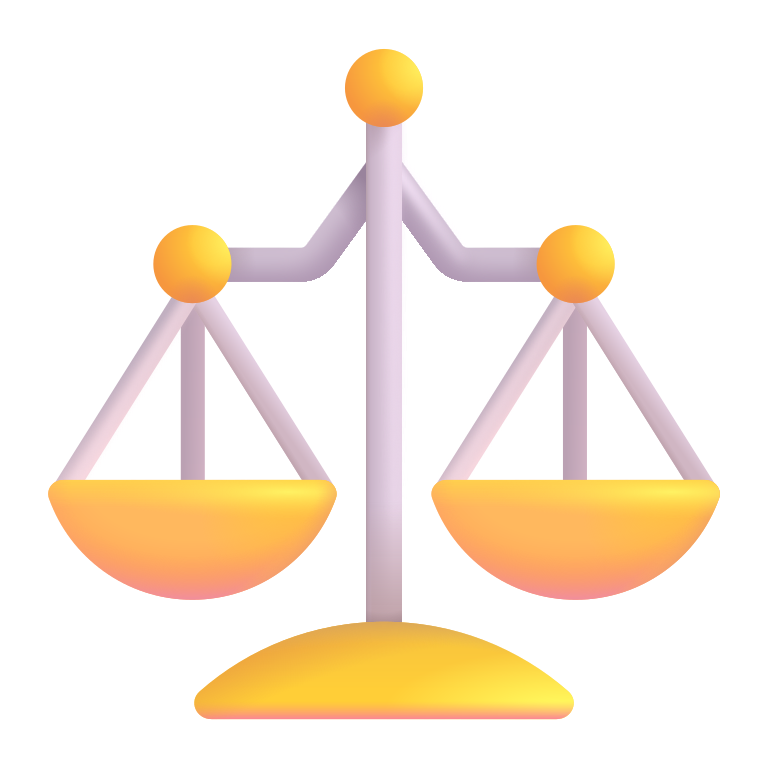
balance scale color